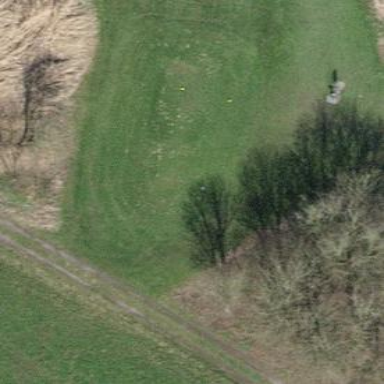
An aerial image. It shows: Grassy area designated as golf tee.